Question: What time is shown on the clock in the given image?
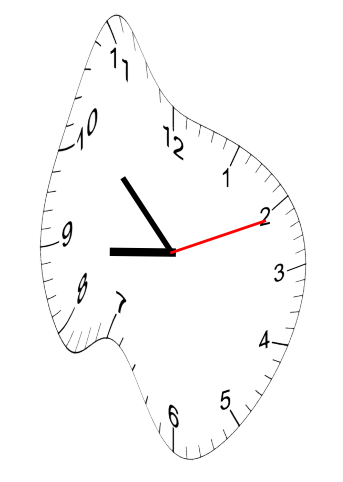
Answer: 08:52:11